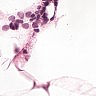
Metastatic tissue present: no